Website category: movie
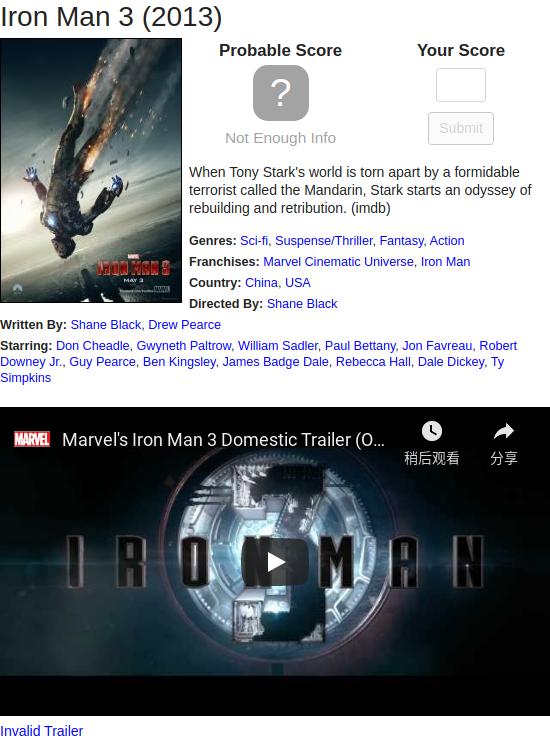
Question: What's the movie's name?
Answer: Iron Man 3

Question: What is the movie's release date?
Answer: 2013

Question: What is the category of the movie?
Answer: Sci-fi

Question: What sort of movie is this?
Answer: Sci-fi

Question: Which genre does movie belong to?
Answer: Sci-fi

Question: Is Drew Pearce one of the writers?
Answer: yes

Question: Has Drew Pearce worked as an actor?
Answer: no

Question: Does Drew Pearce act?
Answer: no

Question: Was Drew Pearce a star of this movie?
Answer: no

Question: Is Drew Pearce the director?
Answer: no

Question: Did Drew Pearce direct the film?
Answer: no

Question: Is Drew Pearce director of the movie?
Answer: no

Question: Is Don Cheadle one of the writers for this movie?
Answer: no

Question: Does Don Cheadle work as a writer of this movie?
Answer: no

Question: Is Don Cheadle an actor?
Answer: yes

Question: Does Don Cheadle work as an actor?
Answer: yes

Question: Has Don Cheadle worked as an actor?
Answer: yes

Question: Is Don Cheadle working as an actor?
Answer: yes

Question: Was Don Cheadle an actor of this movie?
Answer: yes

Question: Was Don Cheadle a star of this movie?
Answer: yes

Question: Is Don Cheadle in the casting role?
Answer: yes

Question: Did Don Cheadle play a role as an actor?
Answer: yes

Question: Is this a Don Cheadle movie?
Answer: no

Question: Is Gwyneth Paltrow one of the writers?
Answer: no

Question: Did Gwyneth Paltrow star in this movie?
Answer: yes

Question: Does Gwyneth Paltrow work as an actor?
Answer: yes

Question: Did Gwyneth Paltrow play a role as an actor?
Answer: yes

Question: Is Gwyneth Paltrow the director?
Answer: no

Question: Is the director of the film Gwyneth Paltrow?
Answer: no

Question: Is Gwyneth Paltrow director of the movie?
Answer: no

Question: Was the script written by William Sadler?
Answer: no

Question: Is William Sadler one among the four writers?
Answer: no

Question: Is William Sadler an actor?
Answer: yes

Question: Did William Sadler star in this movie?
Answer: yes

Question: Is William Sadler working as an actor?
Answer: yes

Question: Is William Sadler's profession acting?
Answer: yes

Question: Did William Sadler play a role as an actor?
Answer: yes

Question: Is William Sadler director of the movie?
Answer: no

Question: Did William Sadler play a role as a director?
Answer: no

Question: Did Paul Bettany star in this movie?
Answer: yes

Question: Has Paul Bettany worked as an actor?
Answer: yes

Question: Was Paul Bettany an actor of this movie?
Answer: yes

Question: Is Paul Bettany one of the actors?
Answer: yes

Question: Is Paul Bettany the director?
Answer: no

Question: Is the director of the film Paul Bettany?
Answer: no

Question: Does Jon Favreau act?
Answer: yes

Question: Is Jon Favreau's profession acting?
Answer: yes

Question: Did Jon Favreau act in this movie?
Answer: yes

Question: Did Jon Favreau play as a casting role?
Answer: yes

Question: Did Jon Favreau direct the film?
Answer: no

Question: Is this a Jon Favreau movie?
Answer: no

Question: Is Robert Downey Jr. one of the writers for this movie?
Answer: no

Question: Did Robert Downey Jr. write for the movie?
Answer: no

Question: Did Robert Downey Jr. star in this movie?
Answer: yes

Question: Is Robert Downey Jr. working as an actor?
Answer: yes

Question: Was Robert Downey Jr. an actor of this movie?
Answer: yes

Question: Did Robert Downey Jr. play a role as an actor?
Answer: yes

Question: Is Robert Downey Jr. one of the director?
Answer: no

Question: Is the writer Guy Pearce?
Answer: no

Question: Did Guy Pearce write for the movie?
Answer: no

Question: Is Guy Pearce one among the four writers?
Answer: no

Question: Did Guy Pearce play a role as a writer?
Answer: no

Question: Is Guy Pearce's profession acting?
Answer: yes

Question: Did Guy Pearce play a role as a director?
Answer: no